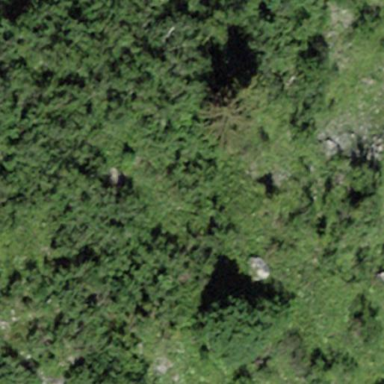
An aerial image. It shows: Patch of scrub vegetation.